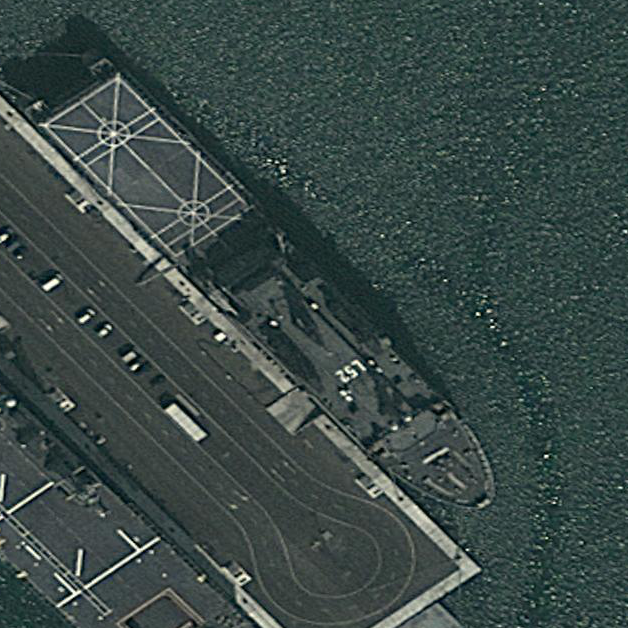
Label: combat